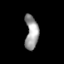
Tissue: skin
Cell type: Others
Senescence score: 0.8373
Nuclear area (px): 439
Mean DAPI intensity: 155.267